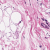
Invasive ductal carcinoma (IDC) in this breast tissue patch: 0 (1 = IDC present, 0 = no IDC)